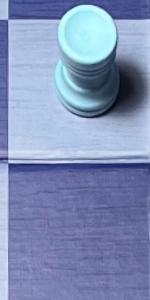
Label: Empty